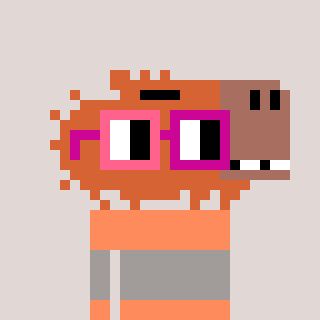
a pixel art character with square pink and red glasses, a capybara-shaped head and a peachy-colored body on a warm background